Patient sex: M
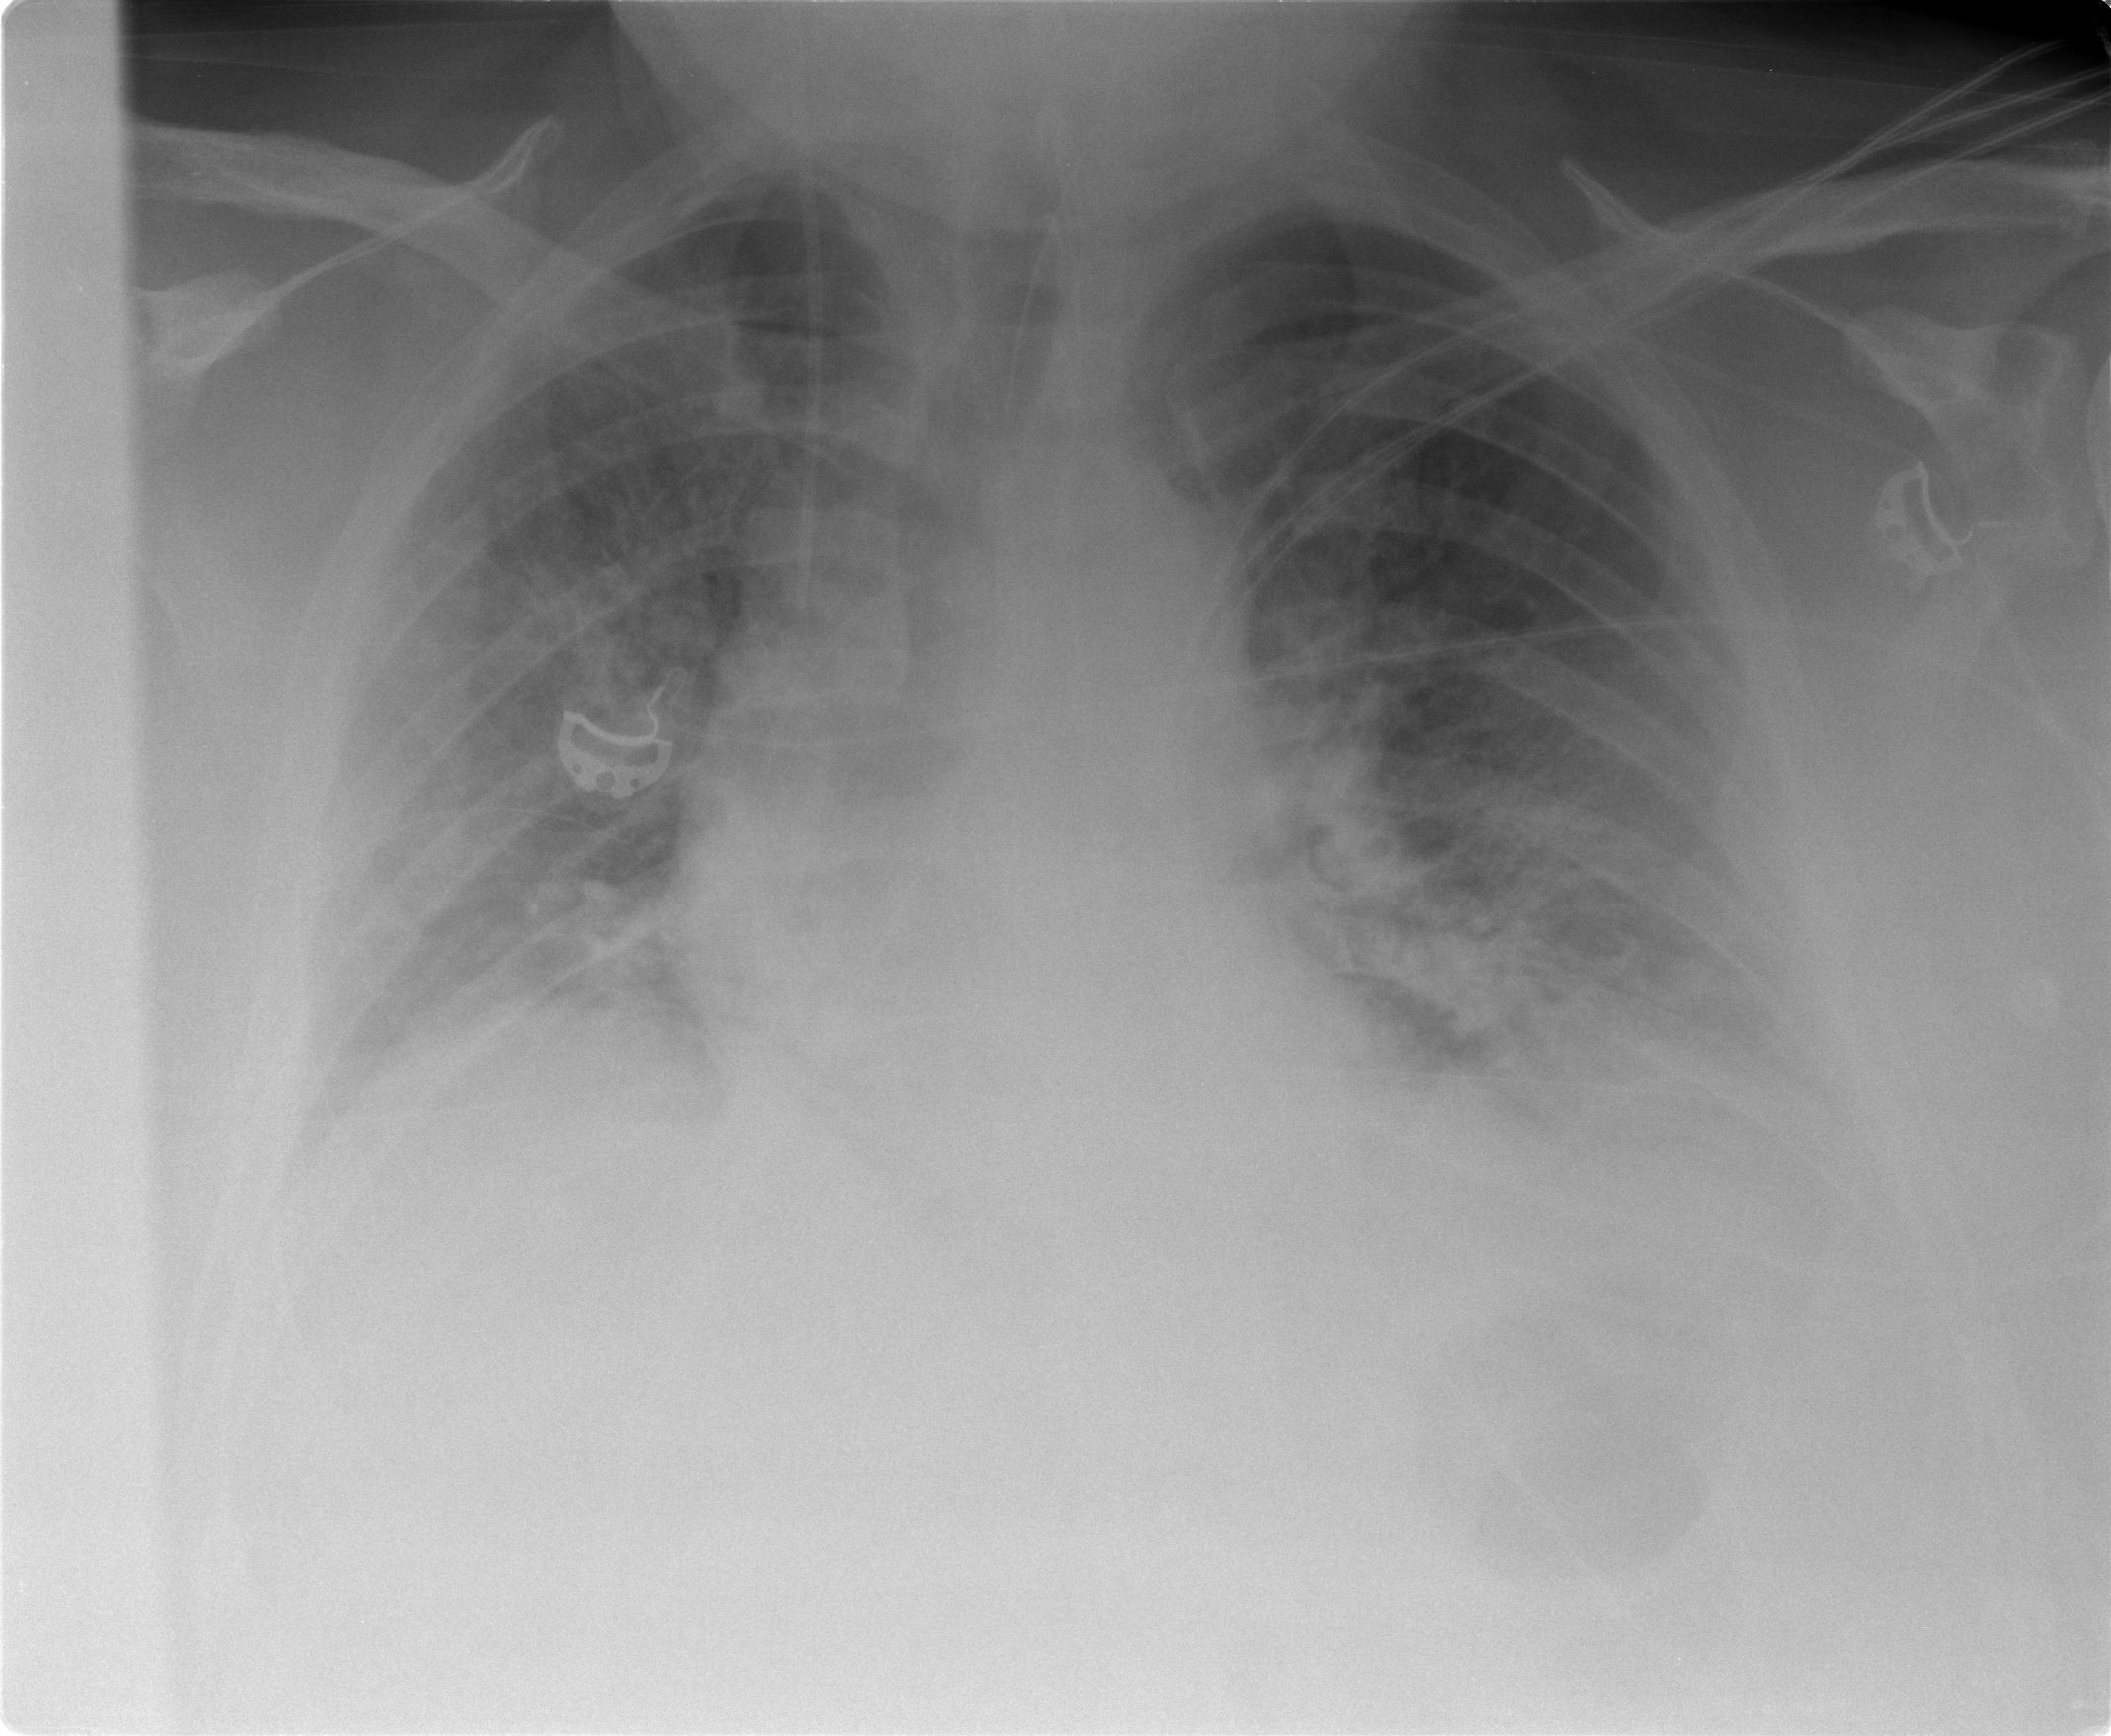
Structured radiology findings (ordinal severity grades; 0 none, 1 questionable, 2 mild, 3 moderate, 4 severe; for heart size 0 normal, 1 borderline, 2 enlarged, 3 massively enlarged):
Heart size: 2
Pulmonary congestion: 3
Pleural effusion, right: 0
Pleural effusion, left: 2
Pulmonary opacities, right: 0
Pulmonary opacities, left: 0
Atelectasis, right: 2
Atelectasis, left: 2